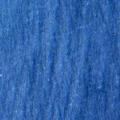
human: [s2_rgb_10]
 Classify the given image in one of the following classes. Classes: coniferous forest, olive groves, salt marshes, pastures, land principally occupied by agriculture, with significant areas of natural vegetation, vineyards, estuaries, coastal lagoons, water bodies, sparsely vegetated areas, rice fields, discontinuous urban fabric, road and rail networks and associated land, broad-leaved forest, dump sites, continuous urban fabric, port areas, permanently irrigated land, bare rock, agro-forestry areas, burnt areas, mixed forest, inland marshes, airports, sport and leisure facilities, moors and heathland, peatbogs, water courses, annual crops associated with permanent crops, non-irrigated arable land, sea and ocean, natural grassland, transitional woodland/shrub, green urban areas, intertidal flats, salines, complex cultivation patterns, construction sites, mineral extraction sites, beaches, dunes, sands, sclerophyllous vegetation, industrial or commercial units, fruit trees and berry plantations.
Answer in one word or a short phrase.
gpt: sea and ocean